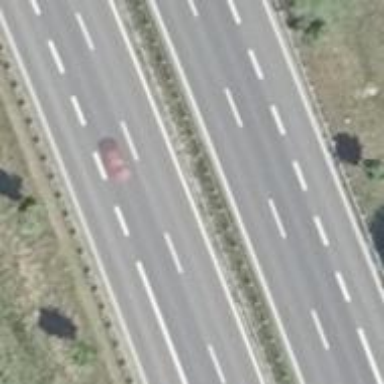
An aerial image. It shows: Motorway junction.